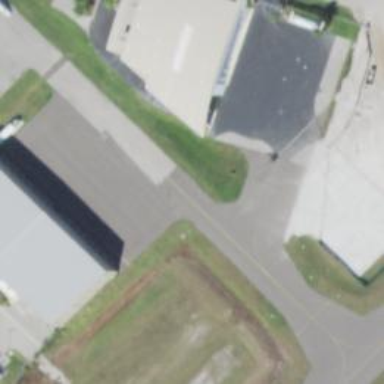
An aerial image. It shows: Hangar at the airport.